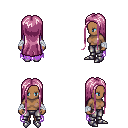
a pixel art fantasy rpg character, female body template, human, dark skin, maroon tattered cape, metal pants, pink extra-long hairstyle, white cloth bandages, metal boots, four views (front, back, left, right), 2x2 character sprite sheet, small pixel art, hard edges, no anti-aliasing